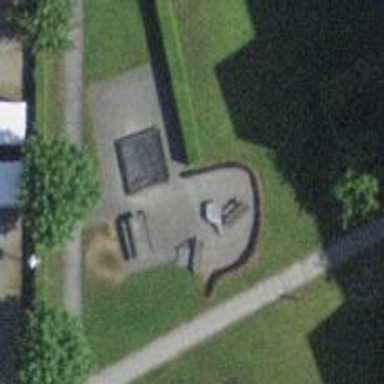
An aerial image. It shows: Sandpit playground.